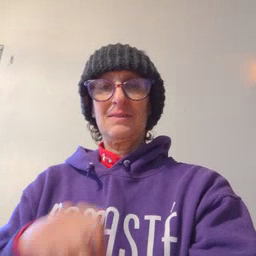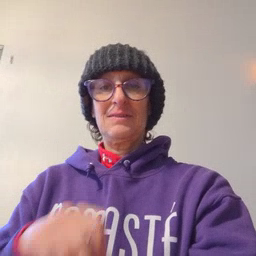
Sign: hat